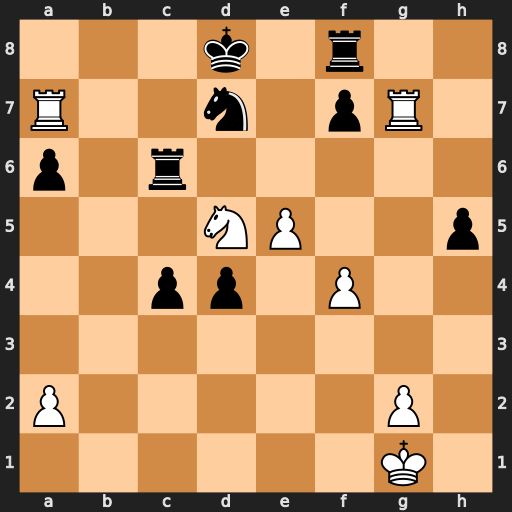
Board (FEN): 3k1r2/R2n1pR1/p1r5/3NP2p/2pp1P2/8/P5P1/6K1
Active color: w
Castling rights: -
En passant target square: -
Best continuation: e6 Rxe6 Ra8+ Nb8 Rxb8+